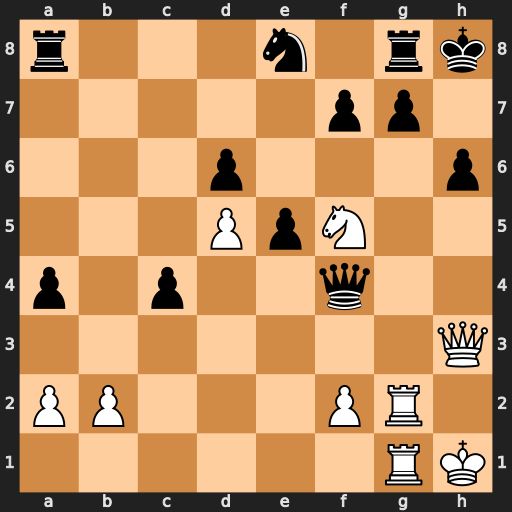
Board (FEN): r3n1rk/5pp1/3p3p/3PpN2/p1p2q2/7Q/PP3PR1/6RK
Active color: w
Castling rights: -
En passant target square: -
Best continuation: Nxh6 Qxh6 Qxh6+ gxh6 Rxg8+